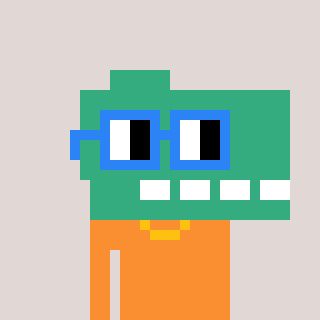
a pixel art character with square blue glasses, a dino-shaped head and a orange-colored body on a warm background